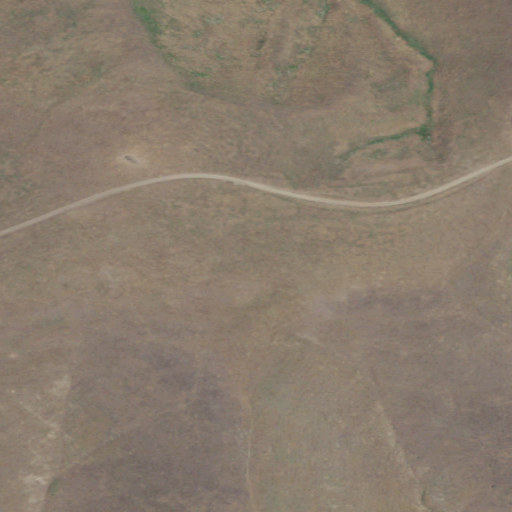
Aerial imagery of ridge(s) in Washington named Flerchinger Ridge containing grassland and shrub